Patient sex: F
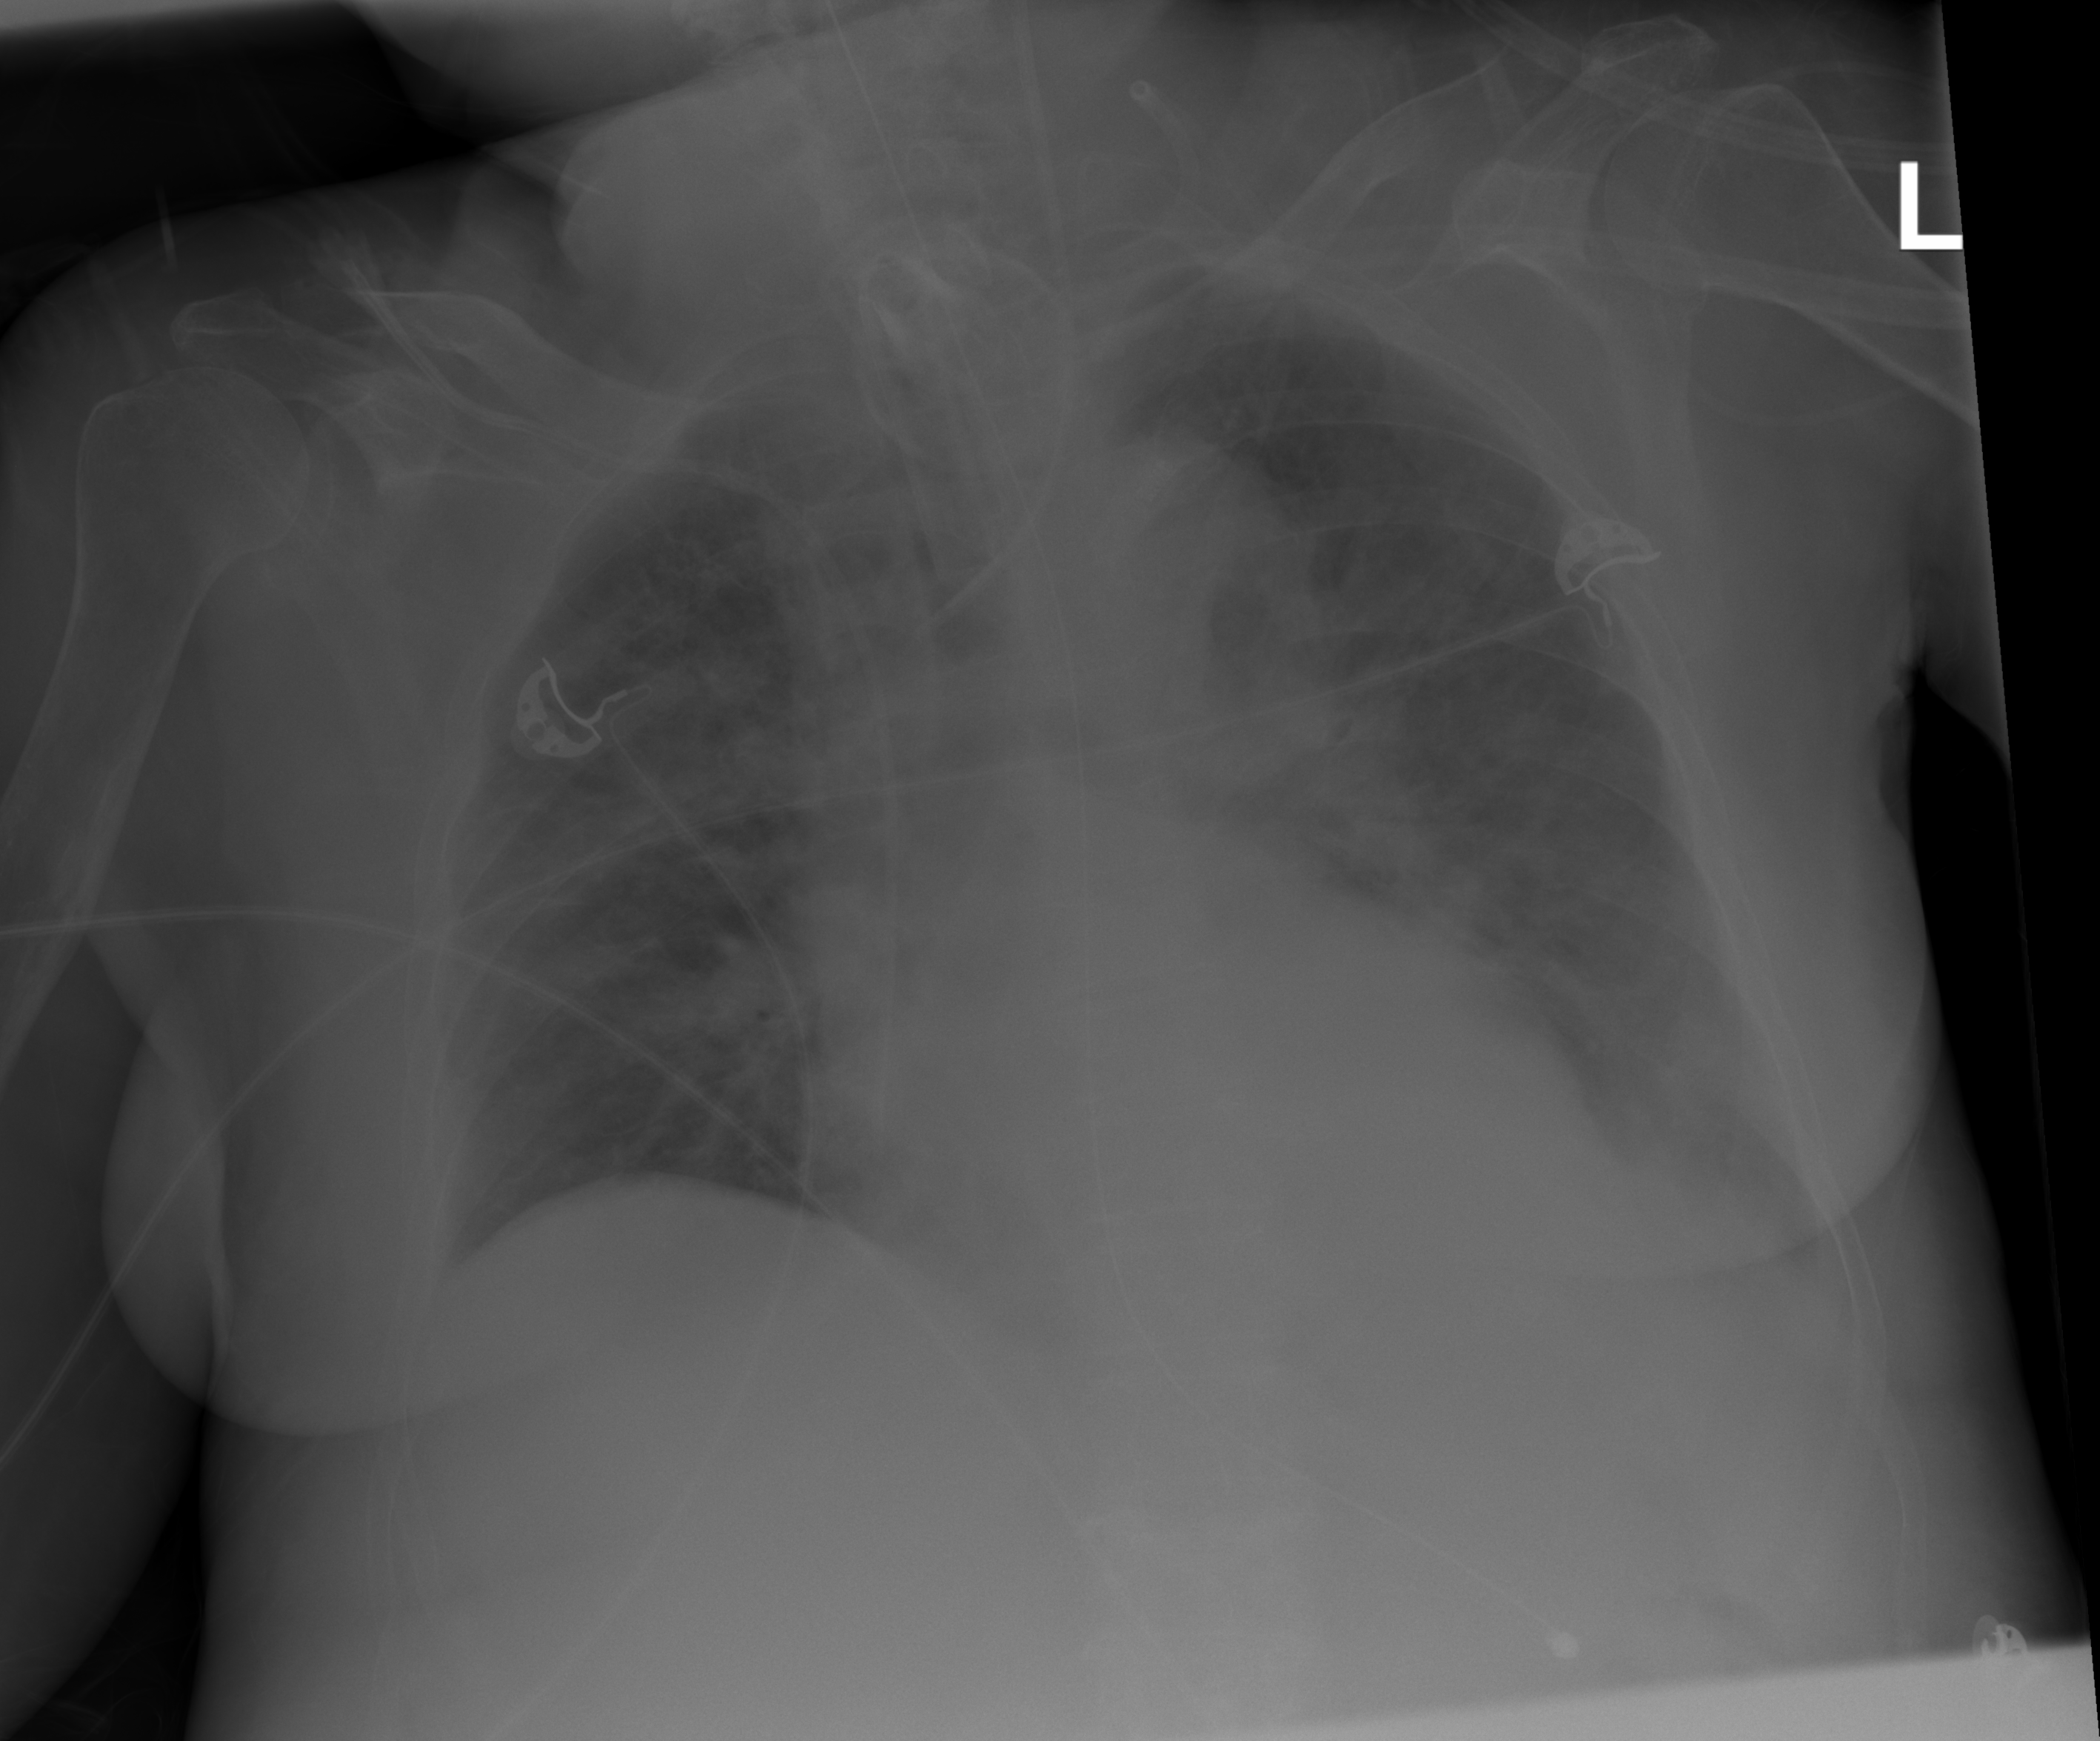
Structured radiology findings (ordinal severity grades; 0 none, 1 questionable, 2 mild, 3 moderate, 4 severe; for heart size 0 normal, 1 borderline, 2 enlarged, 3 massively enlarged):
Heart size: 1
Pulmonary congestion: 2
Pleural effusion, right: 0
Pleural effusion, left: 2
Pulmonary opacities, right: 2
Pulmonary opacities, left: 2
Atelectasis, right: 0
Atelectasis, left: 2